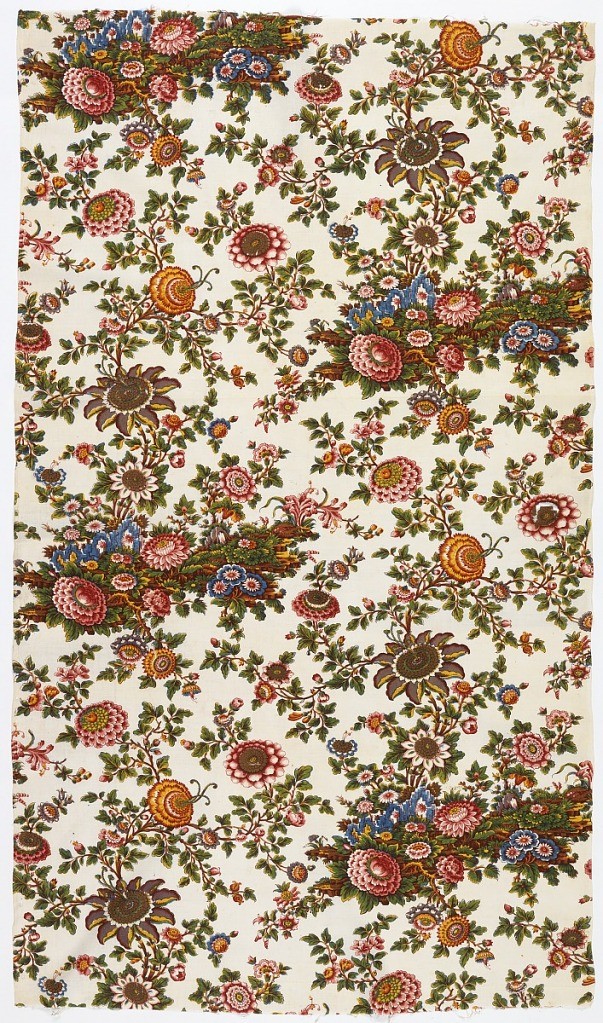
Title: Textile
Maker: Bannister Hall Printworks
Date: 1816
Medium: cotton Technique: block printed on plain weave
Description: Length of printed cotton with design in off-set repeat of mounds of flowers in bright colors on an undyed ground.